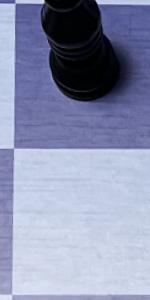
Label: Empty